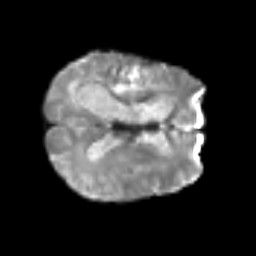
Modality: T2w
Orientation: axial
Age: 80
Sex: male
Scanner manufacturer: siemens
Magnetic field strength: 3 T
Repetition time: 6.1 s
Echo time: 0.101 s